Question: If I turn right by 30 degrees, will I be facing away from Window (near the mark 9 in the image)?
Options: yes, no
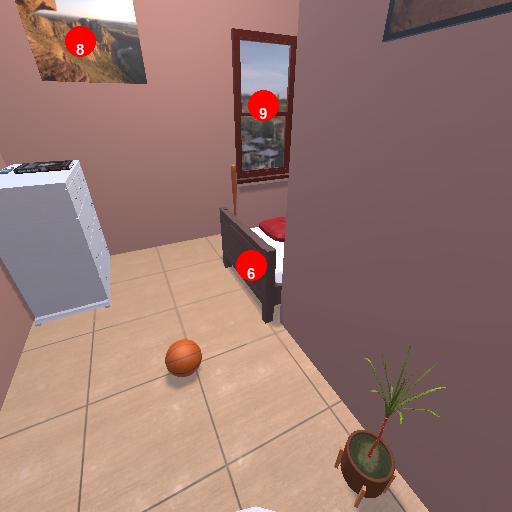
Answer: yes